Interaction volume radius: 10 \u00c5
Interaction volume height: 15 \u00c5
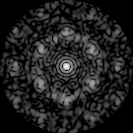
Disorder parameter: 0.6546